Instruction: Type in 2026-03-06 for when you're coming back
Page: home
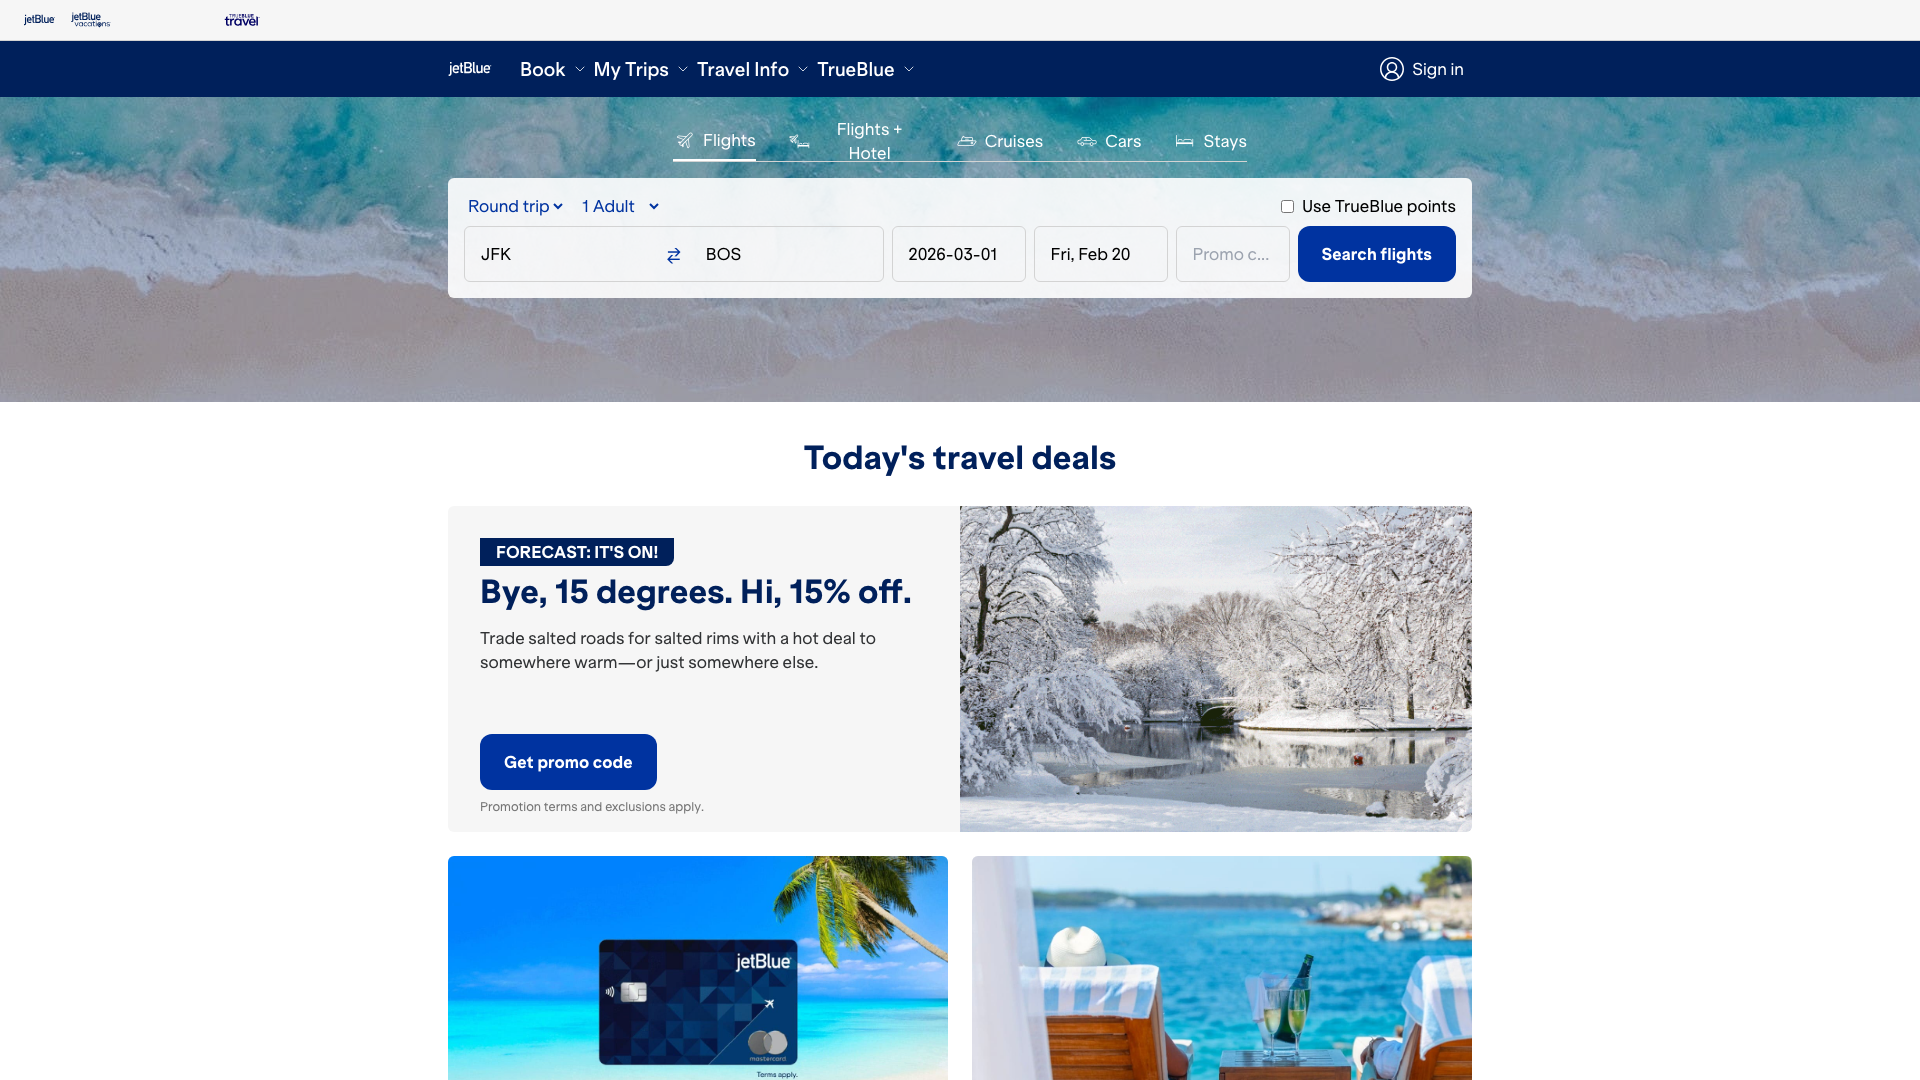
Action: type